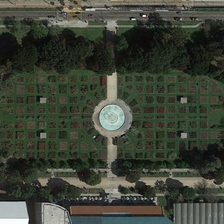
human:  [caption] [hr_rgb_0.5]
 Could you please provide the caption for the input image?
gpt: a rectangle square is surrounded by green trees near several buildings .

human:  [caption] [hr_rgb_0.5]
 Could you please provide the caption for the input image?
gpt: many vehicles on the road in the the stream never stops flowing .

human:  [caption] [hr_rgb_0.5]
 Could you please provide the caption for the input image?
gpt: a rectangle square is surrounded by green trees near several buildings .

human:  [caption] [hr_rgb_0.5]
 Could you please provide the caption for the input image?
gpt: the square surrounded by trees is divided into many parts .

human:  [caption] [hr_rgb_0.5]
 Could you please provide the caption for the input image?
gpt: the square surrounded by trees is divided into many parts .